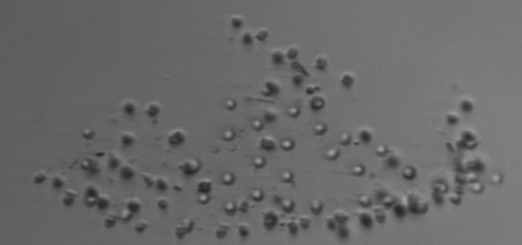
Label: Parvicorbicula_socialis